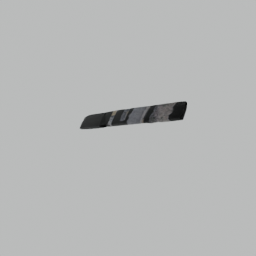
Label: architecture